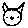
Label: cat